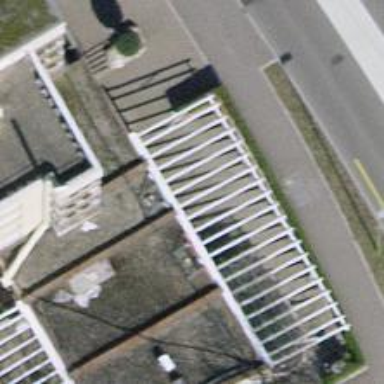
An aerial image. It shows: Restaurant.